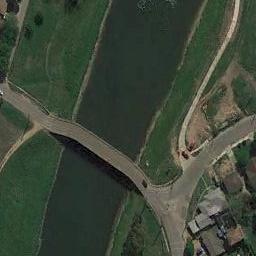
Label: bridge